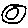
Label: circle